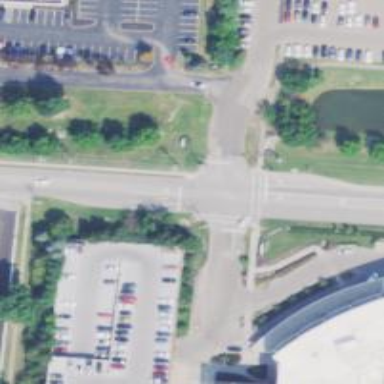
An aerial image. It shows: Crossing on the road with line markings.